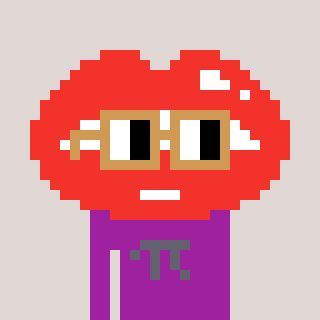
a pixel art character with square brown glasses, a lips-shaped head and a magenta-colored body on a warm background